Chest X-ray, AP view. Patient: 45 years old, sex F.
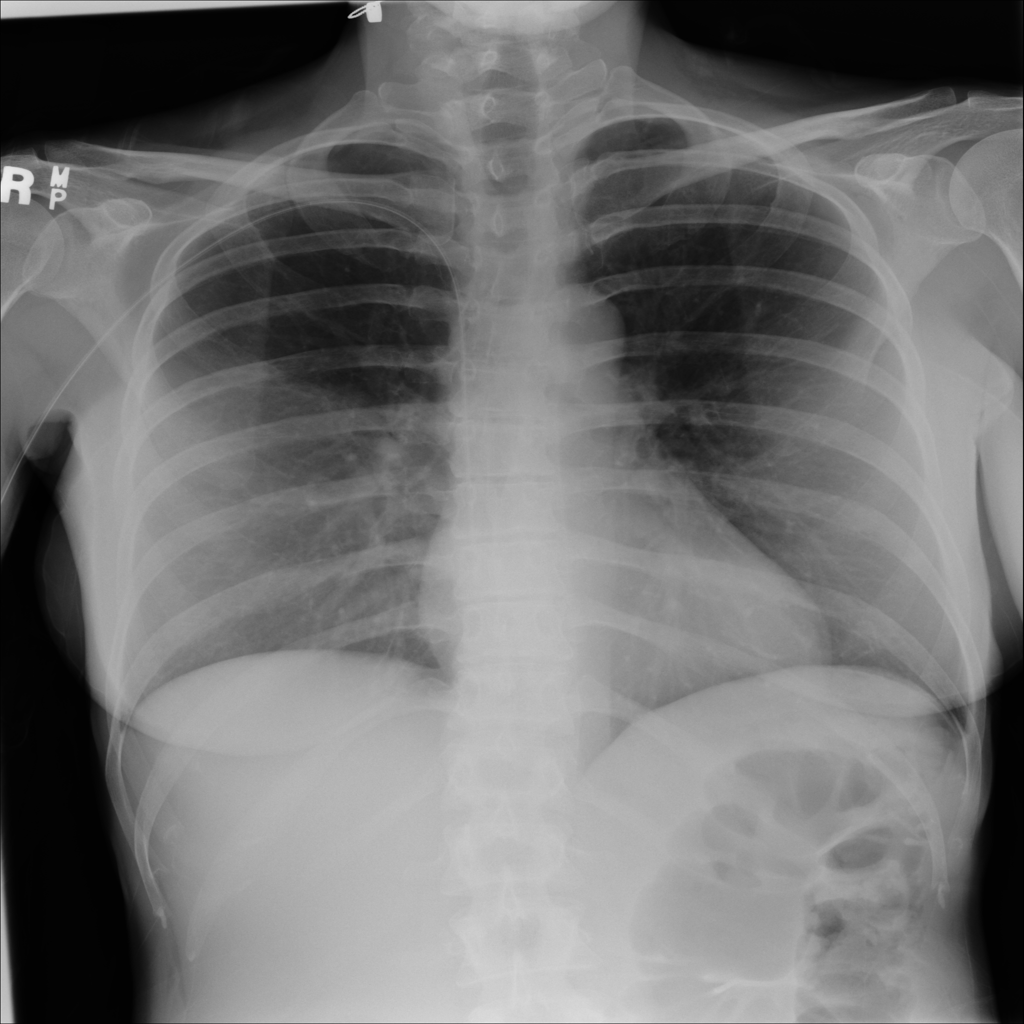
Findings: No Finding